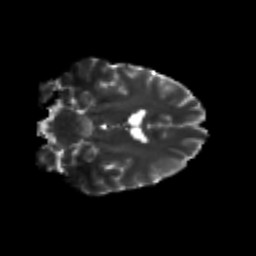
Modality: T2w
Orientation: coronal
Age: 24
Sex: male
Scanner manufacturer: siemens
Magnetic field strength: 3 T
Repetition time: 3.5 s
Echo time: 0.113 s